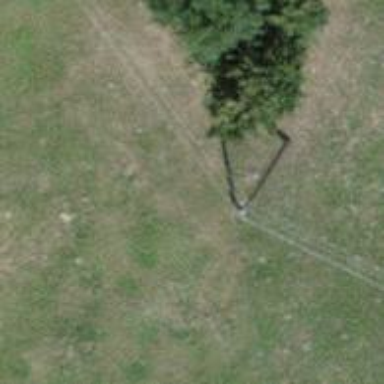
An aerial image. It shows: Minor power line.